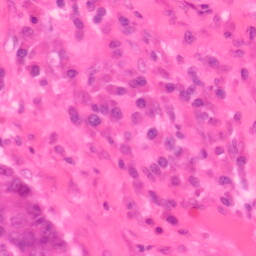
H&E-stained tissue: Colon